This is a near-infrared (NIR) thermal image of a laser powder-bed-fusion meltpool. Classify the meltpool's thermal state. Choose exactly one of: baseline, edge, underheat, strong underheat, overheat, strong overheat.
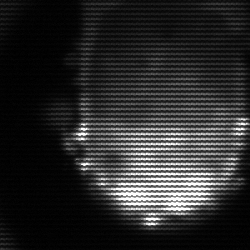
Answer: baseline